Question: how can I align the text with the twitter button?
This is how I want it to be aligned:

This is the code:
'''
<div class="pull-right">
<p>text <b>text</b> <iframe allowtransparency="true" frameborder="0" scrolling="no" src="http://platform.twitter.com/widgets/follow_button.<PHONE>.html#_=1358118140271&amp;id=twitter-widget-0&amp;lang=it&amp;screen_name=test&amp;show_count=true&amp;show_screen_name=true&amp;size=m" class="twitter-follow-button" style="width: 214px; height: 20px;" title="Twitter Follow Button" data-twttr-rendered="true"></iframe>
<script>!function(d,s,id){var js,fjs=d.getElementsByTagName(s)[0];if(!d.getElementById(id)){js=d.createElement(s);js.id=id;js.src="//platform.twitter.com/widgets.js";fjs.parentNode.insertBefore(js,fjs);}}(document,"script","twitter-wjs");</script>
</p>
</div>
'''
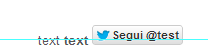
Answer: The <URL> CSS property appears to be what your looking for.
Here's a <URL> I made.